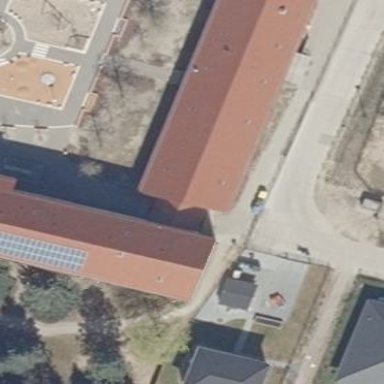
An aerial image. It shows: School building with gabled roof.